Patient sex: M
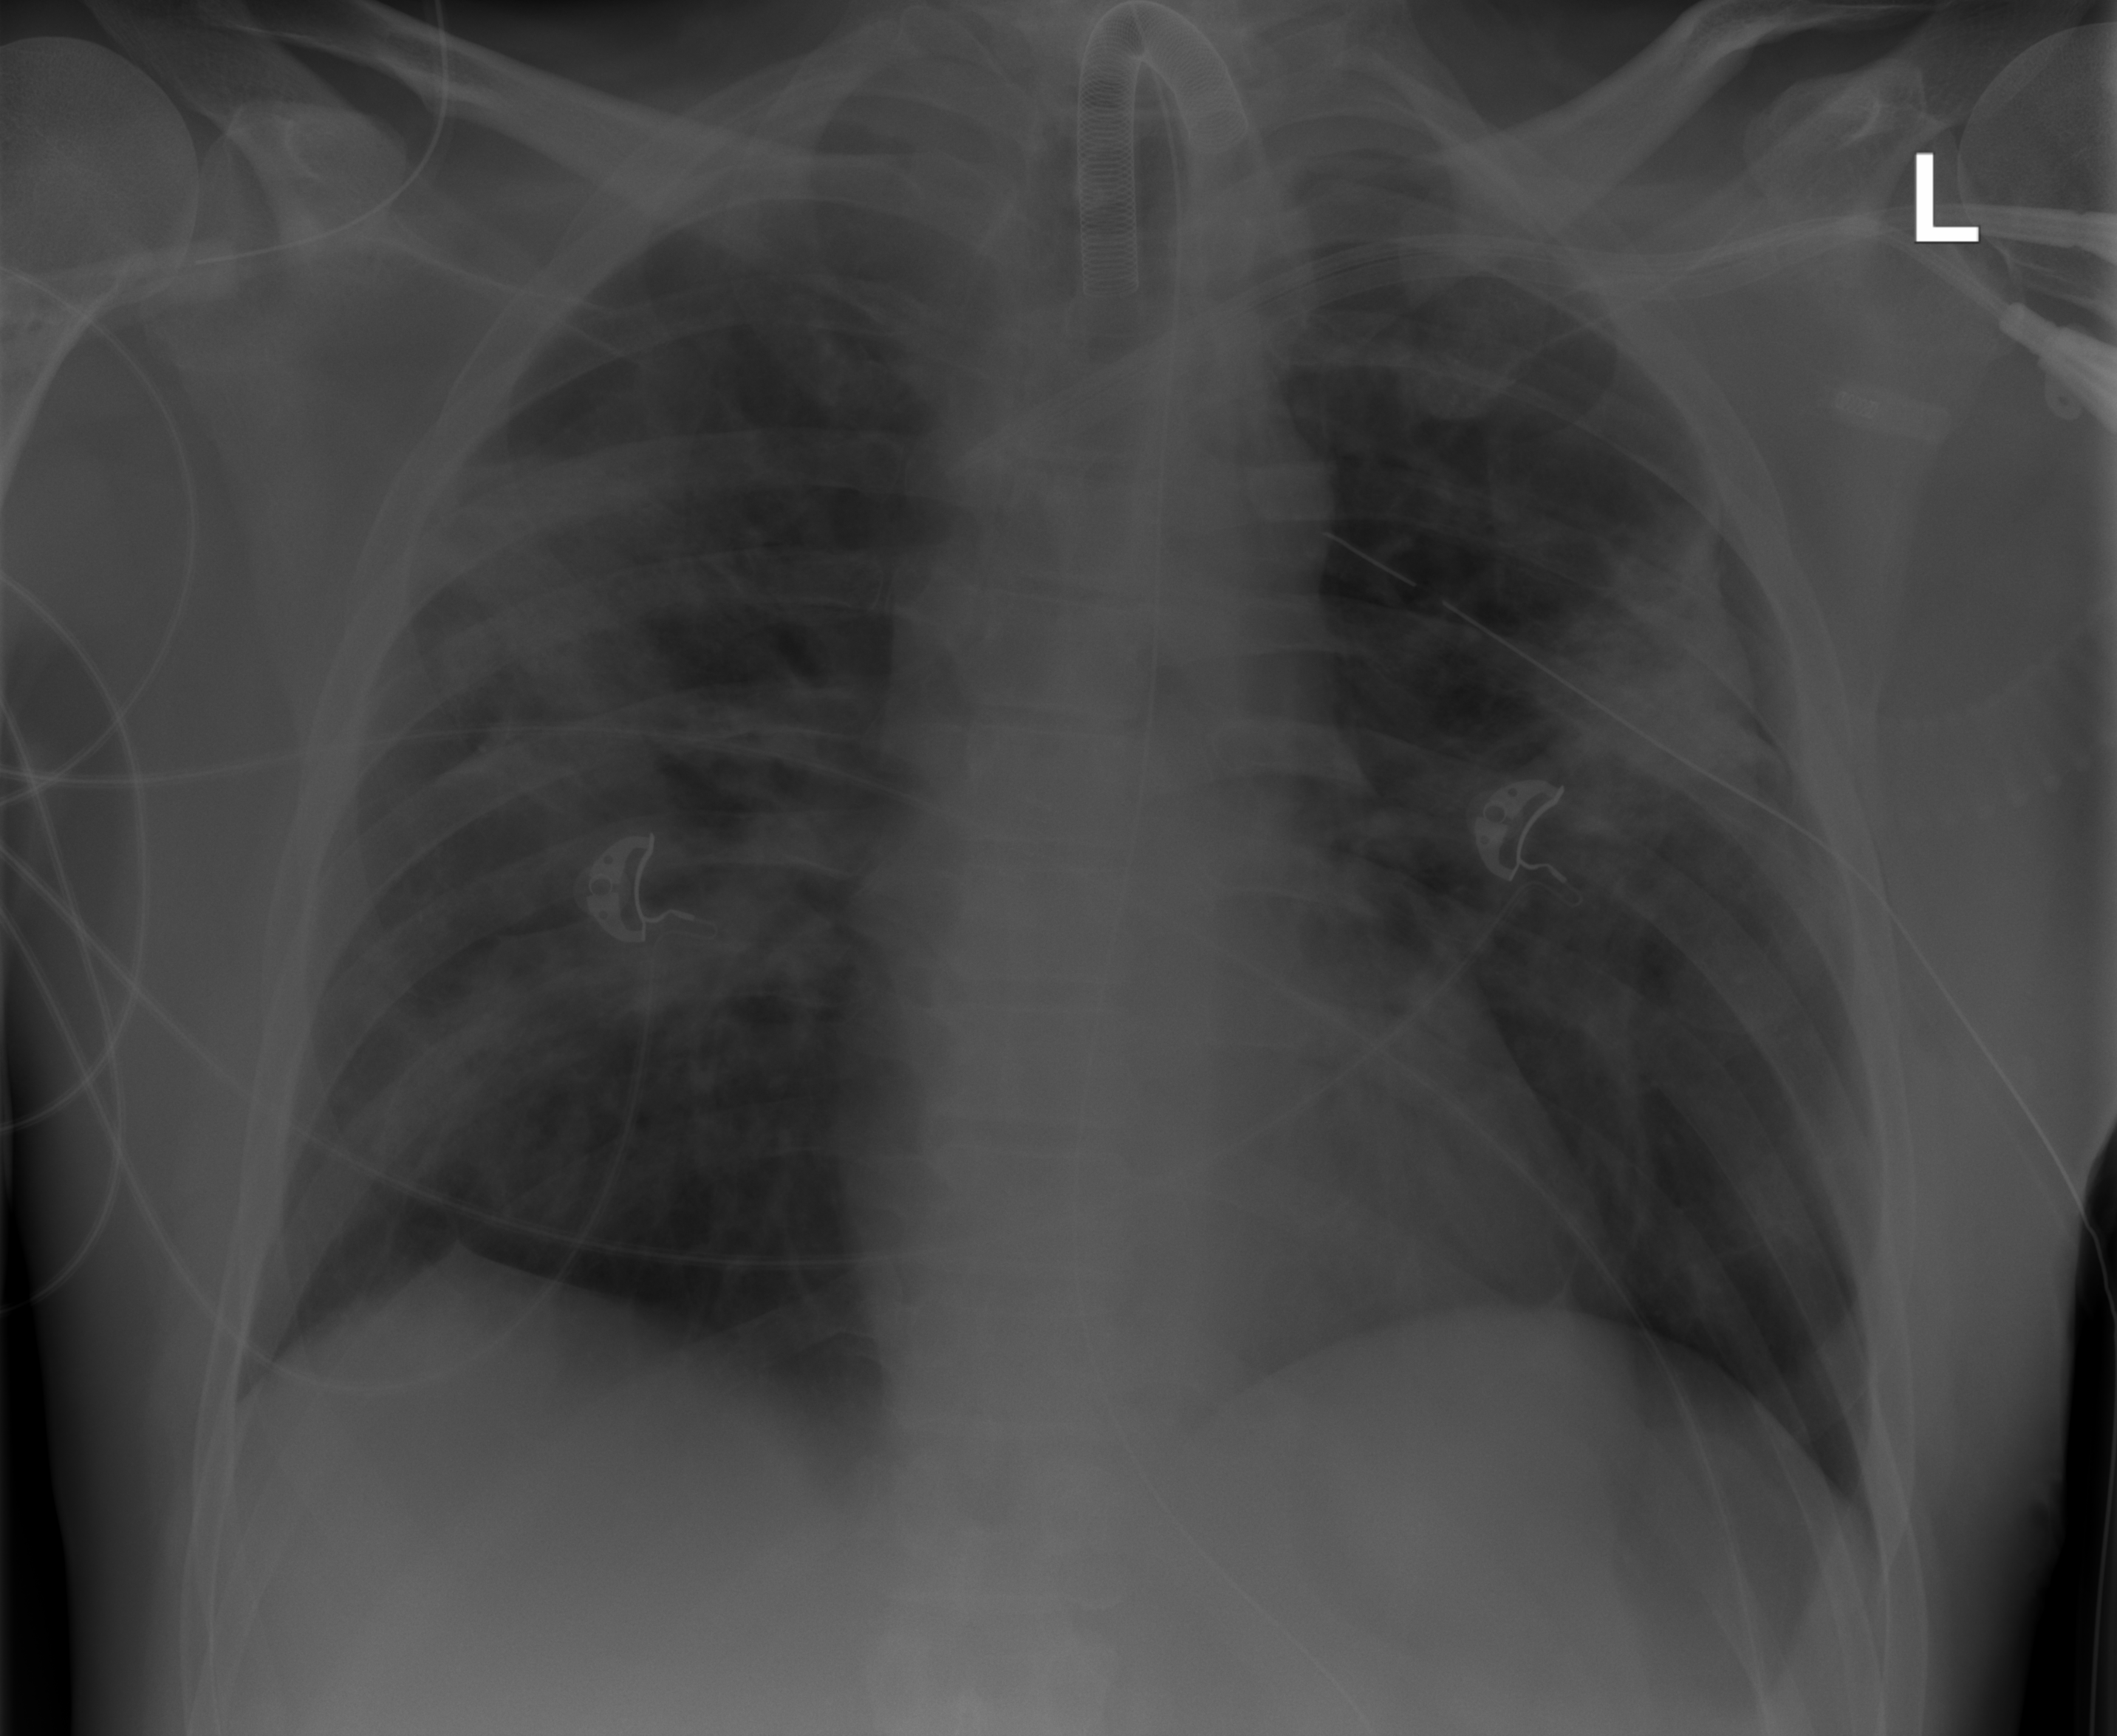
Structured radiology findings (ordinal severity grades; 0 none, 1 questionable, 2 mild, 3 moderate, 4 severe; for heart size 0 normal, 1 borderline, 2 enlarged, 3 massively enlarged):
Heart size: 0
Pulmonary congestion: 0
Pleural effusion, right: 0
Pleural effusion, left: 0
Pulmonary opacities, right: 3
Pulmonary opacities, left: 3
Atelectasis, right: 2
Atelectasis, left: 2